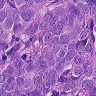
Metastatic tissue present: yes